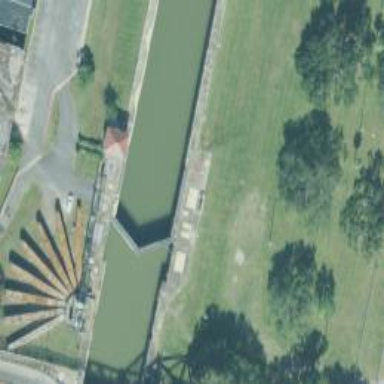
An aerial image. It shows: Lock gate on waterway.